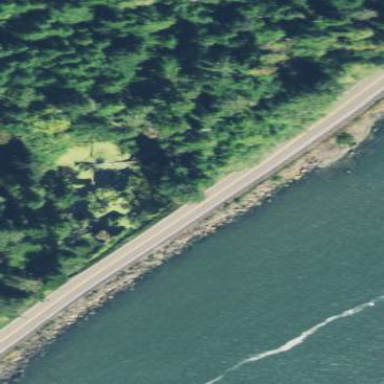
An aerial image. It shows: Breakwater constructed of rocks.